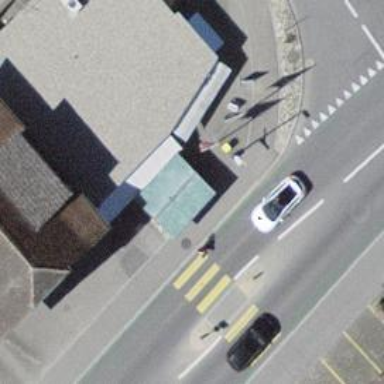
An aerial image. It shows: Sidewalk along the footway.